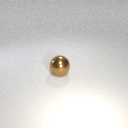
large brown metal sphere